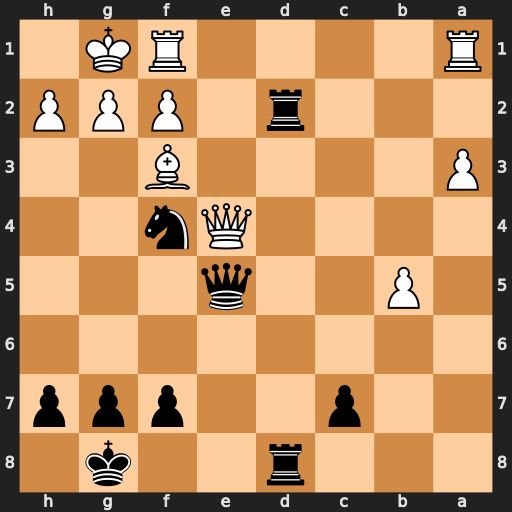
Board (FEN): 3r2k1/2p2ppp/8/1P2q3/4Qn2/P4B2/3r1PPP/R4RK1
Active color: b
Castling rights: -
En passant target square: -
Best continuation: Ne2+ Kh1 Qxa1